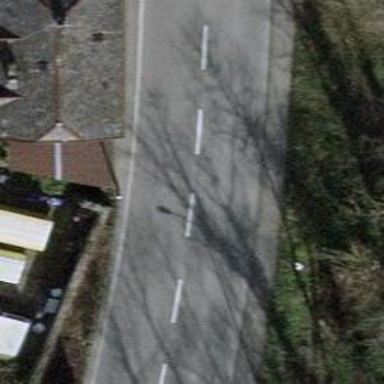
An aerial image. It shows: Secondary road with asphalt surface and sidewalk on the left.